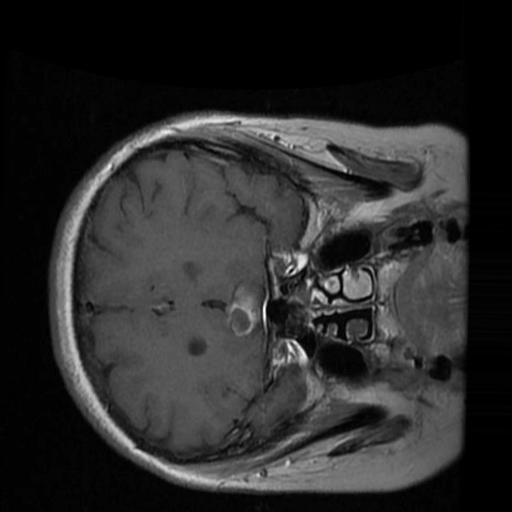
Label: brain_tumor